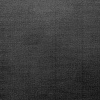
Atmospheric dust classification: dusty